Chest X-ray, AP view. Patient: 57 years old, sex M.
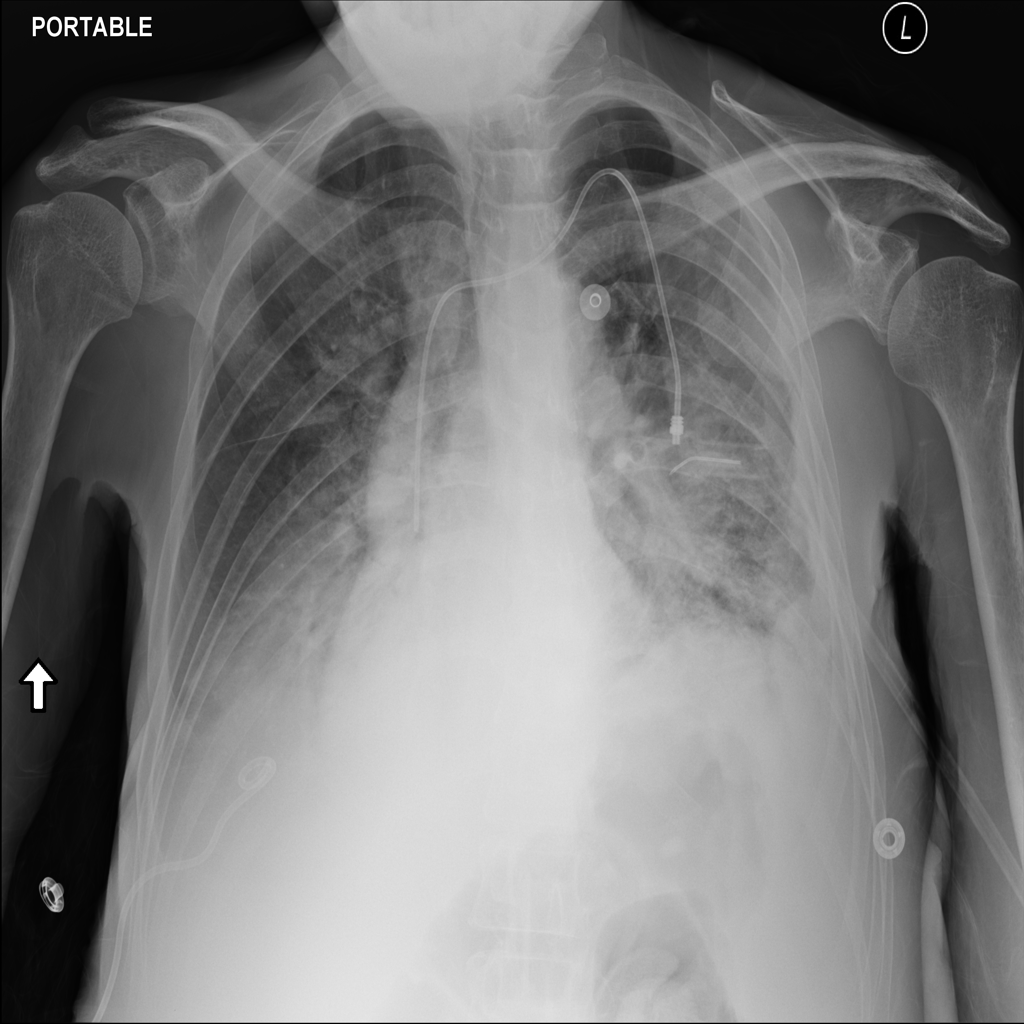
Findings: Edema, Mass, Pneumonia